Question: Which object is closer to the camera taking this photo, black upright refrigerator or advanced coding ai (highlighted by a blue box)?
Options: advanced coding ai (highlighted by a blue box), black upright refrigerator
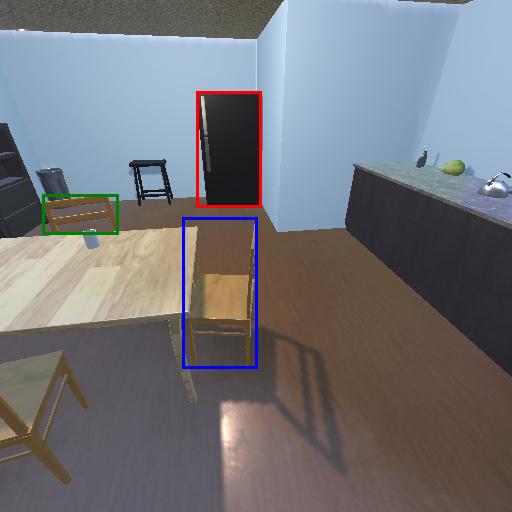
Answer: advanced coding ai (highlighted by a blue box)